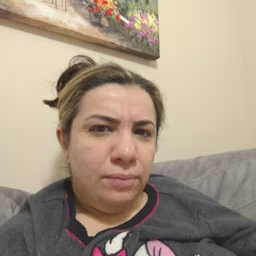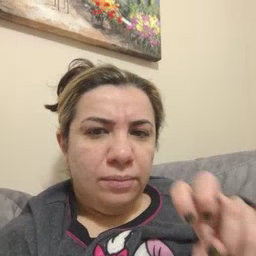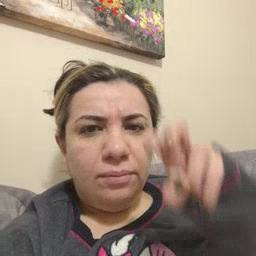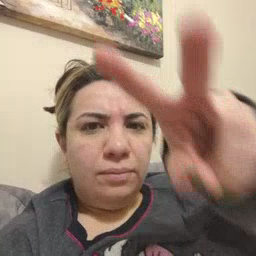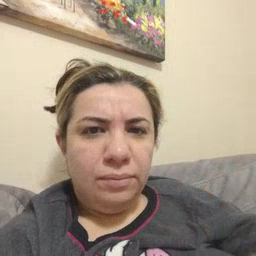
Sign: jump